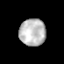
Tissue: prostate
Cell type: T cells
Senescence score: 0.35
Nuclear area (px): 691
Mean DAPI intensity: 190.495